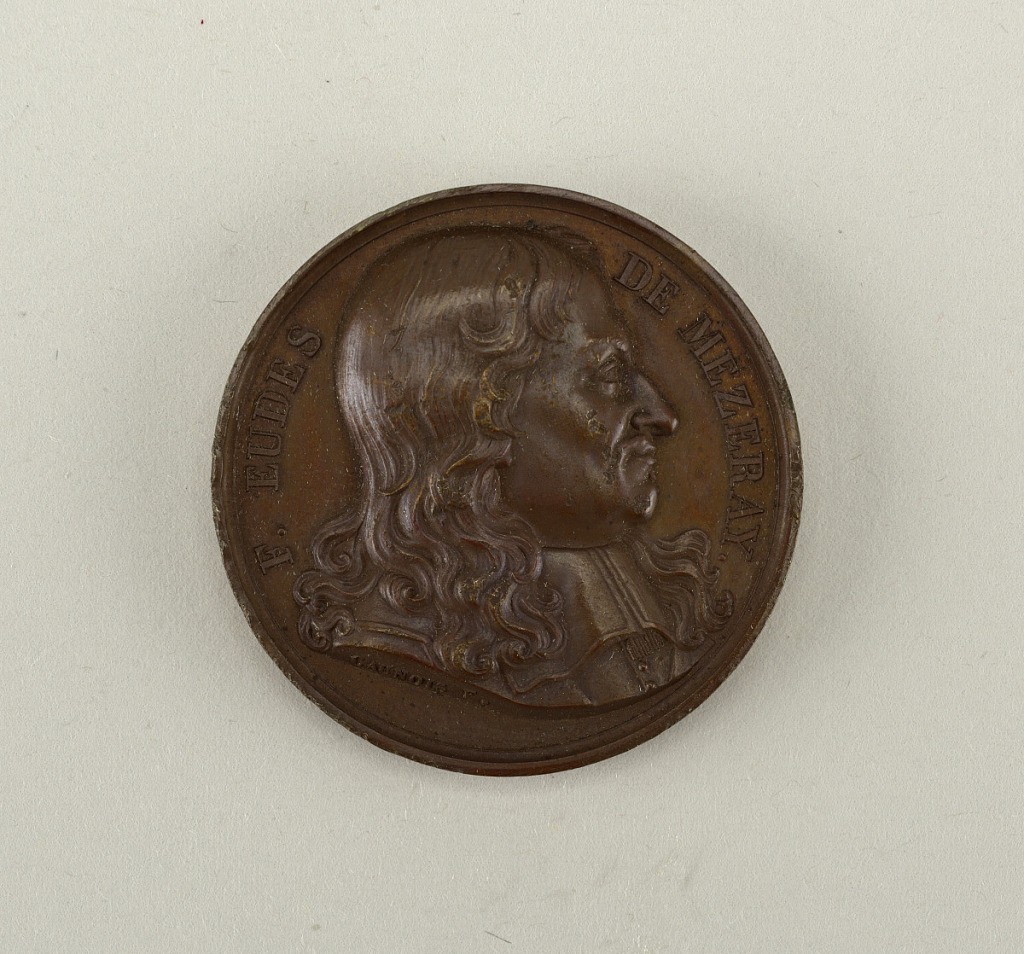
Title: Galerie métallique des grands hommes français (Great Men of France)
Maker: François Augustin Caunnois, French, 1787 - 1859
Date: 1817
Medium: Cast bronze
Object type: Medal
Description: Bust of François Eudes de Mézeray (1610 - 1683).